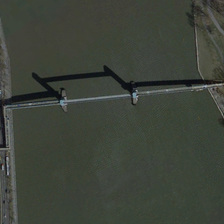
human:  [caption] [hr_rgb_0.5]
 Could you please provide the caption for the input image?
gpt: several sparse trees and a road with many cars are in two sides of a river with a bridge over it .

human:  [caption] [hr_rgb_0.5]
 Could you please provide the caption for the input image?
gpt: a long bridge is between the two mountains .

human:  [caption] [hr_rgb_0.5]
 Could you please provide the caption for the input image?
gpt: several sparse trees and a road with many cars are in two sides of a river with a bridge over it .

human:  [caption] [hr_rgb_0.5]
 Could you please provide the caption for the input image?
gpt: a small river is between the two hills .

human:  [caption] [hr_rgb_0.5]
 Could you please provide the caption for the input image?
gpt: a long bridge is between the two mountains .